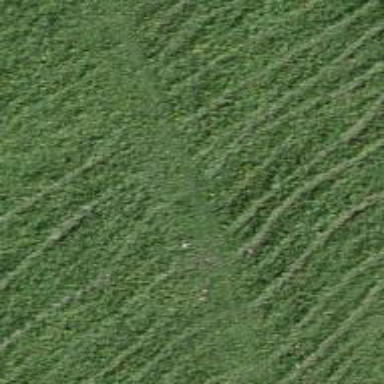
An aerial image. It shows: Path covered in grass.